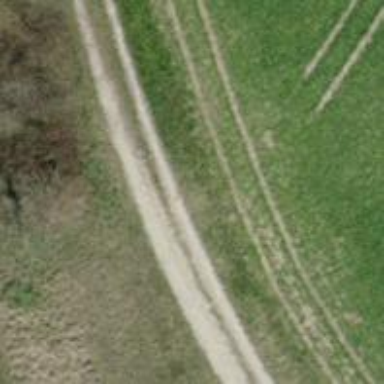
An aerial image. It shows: Compacted track road with grade3 tracktype.